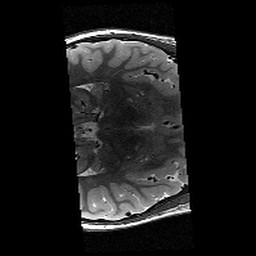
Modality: T2w
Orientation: axial
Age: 13
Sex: male
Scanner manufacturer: siemens
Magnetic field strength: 3 T
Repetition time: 9.23 s
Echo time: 0.067 s